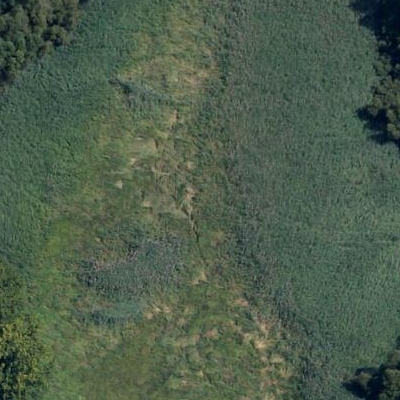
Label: aGrass